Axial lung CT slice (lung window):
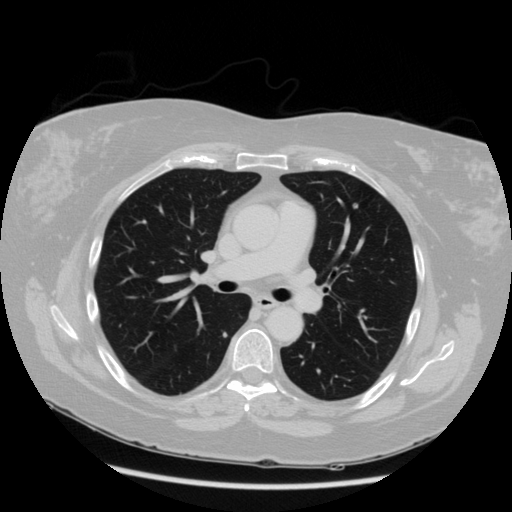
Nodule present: no